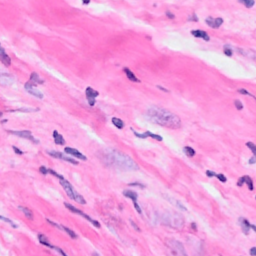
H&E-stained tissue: Breast